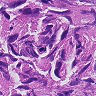
Metastatic tissue present: yes